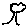
Label: tree